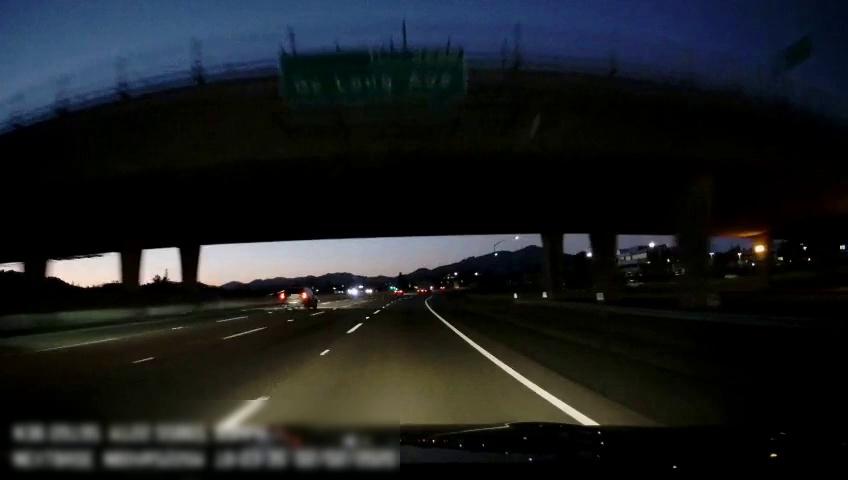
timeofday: Dusk/Dawn/Twilight
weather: Other
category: Drivable Space
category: Vehicles | SUV
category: Vehicles | Truck
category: Lanes | Alternate Lane
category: Lanes | Alternate Lane
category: Lanes | Alternate Lane
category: Lanes | Alternate Lane
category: Lanes | Alternate Lane
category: Traffic | Signs